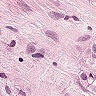
Metastatic tissue present: yes